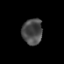
Tissue: prostate
Cell type: T cells
Senescence score: 0.361
Nuclear area (px): 517
Mean DAPI intensity: 73.186